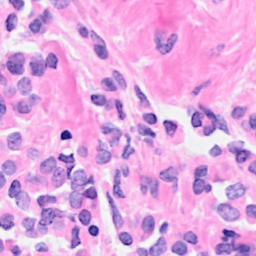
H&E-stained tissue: Breast